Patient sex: M
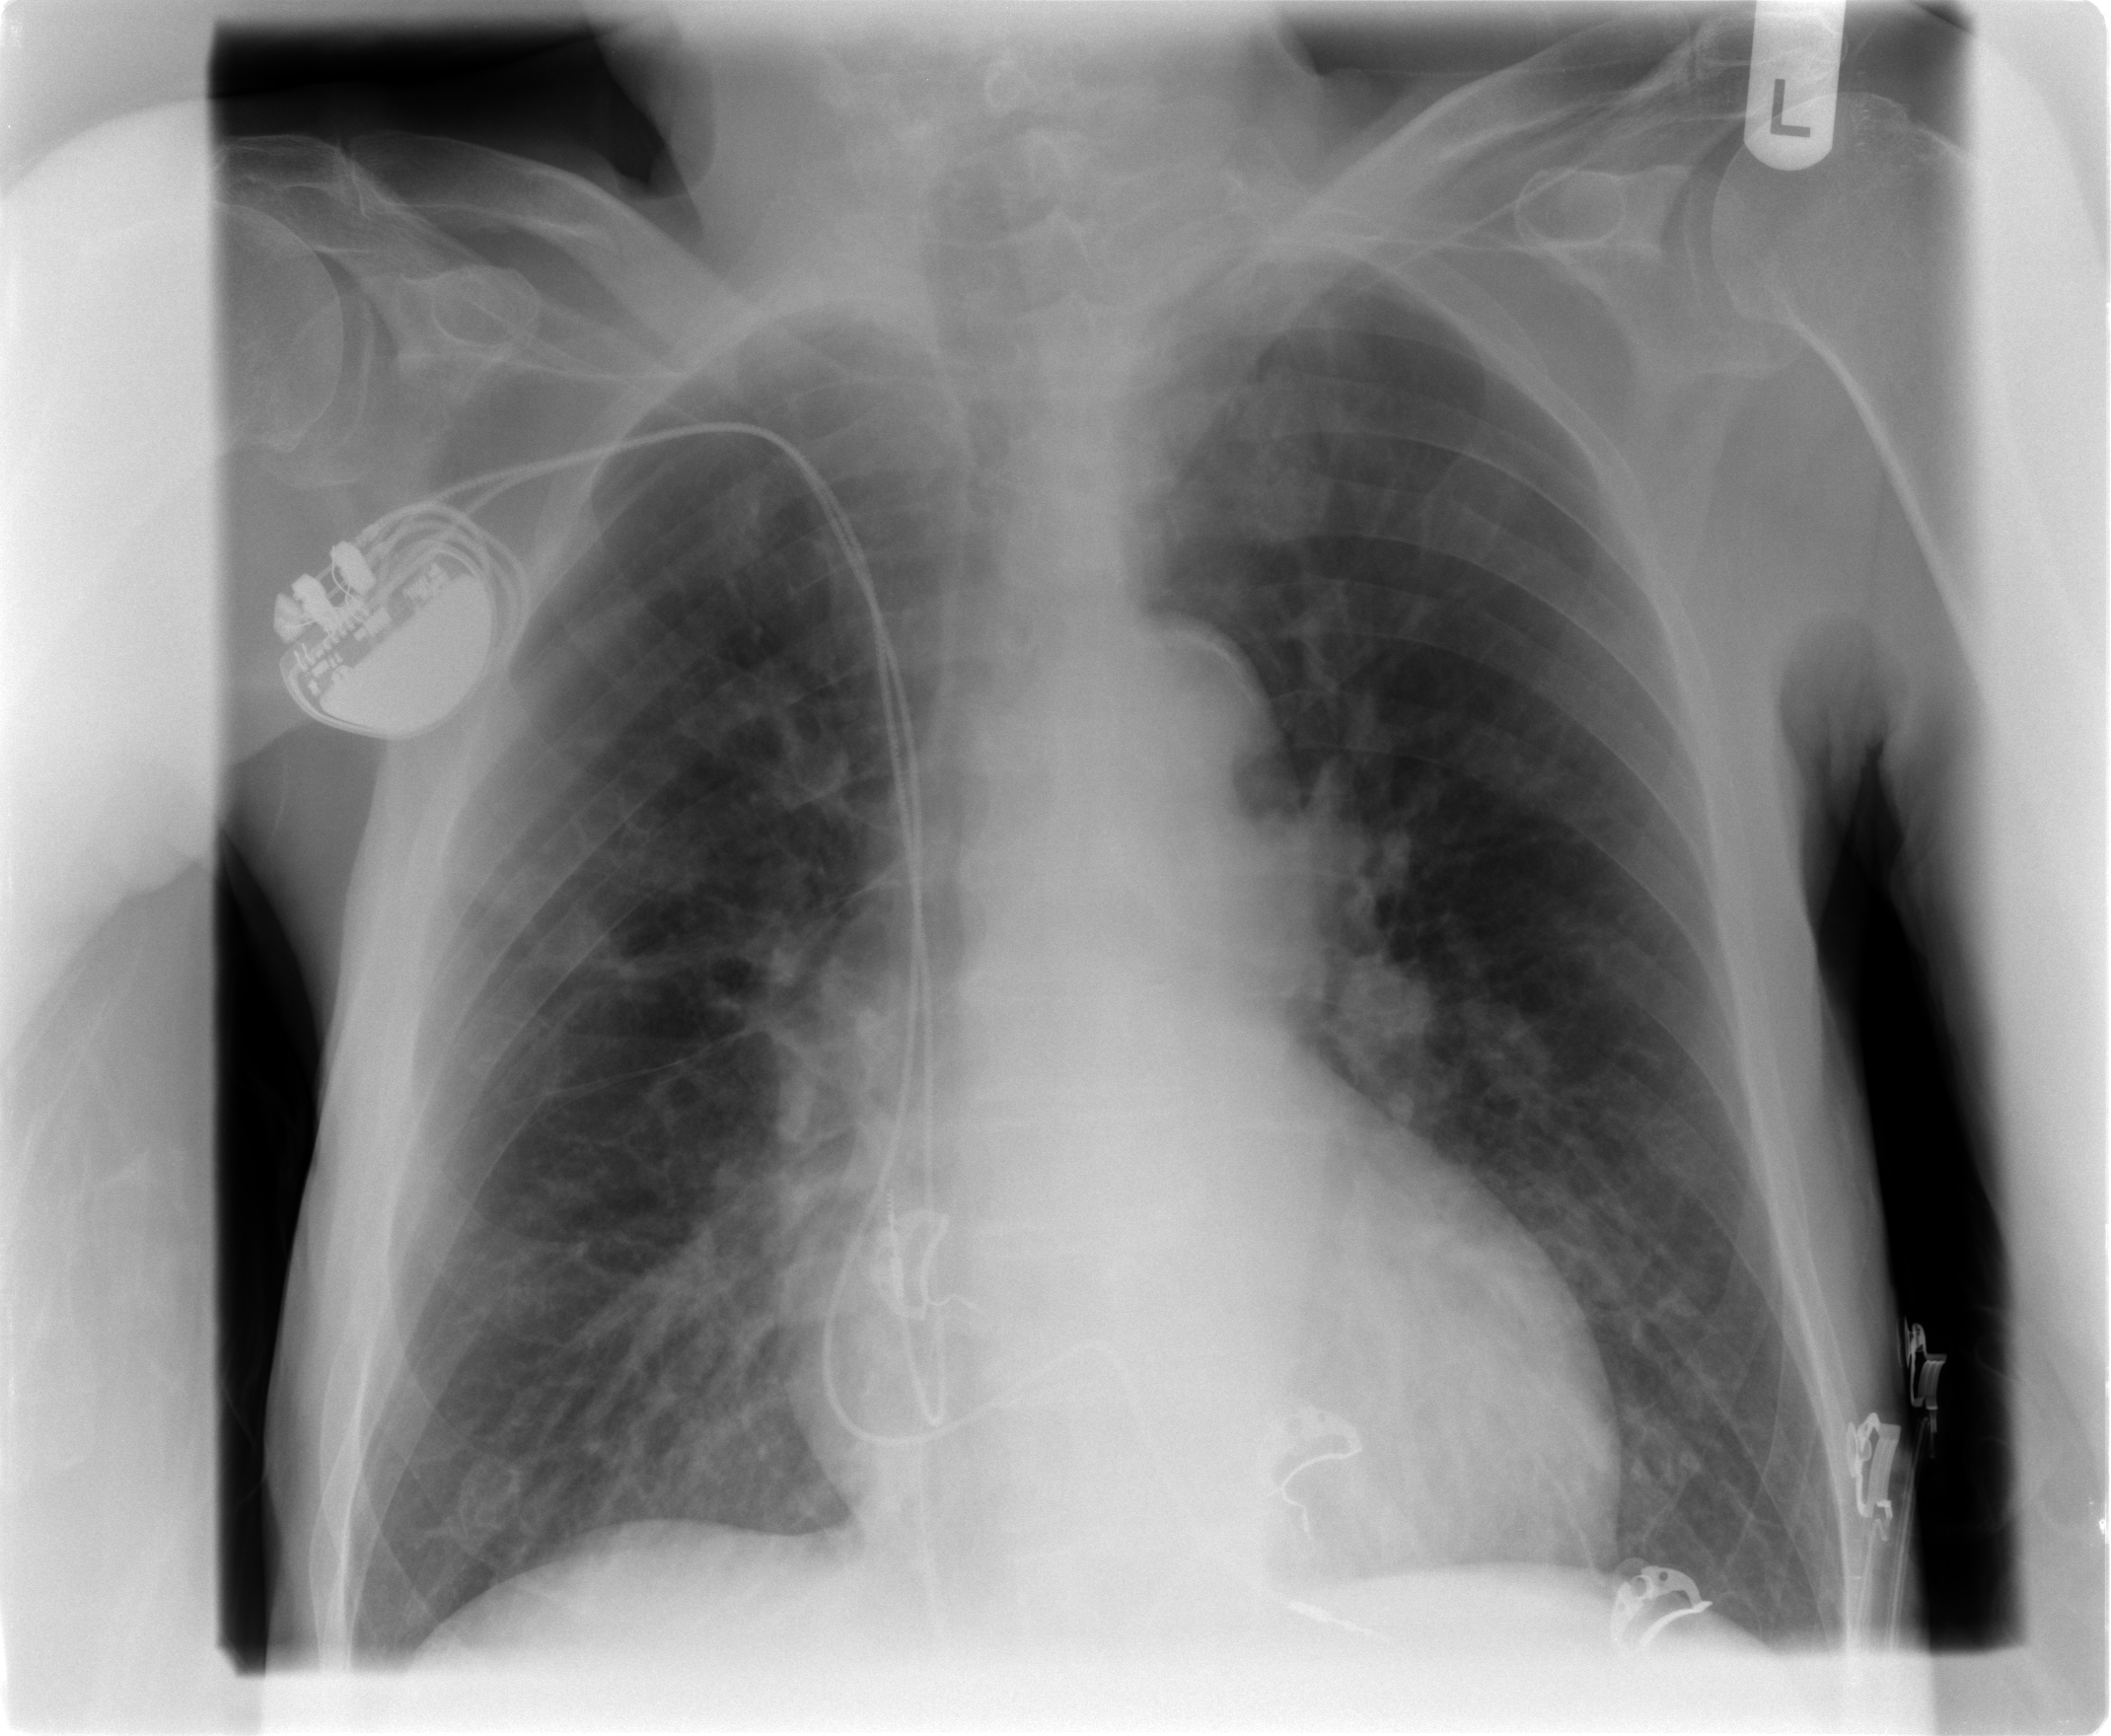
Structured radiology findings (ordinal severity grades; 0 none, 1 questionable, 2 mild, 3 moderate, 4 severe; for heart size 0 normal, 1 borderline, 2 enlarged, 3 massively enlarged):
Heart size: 0
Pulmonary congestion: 2
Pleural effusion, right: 1
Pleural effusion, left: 1
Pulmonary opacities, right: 1
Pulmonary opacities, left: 1
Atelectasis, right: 2
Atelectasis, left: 1